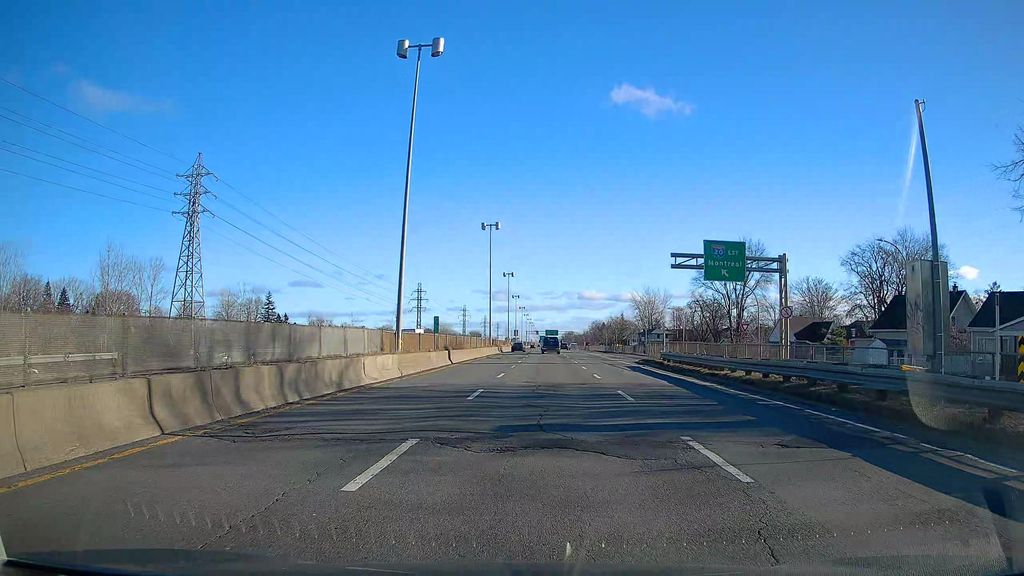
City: montreal